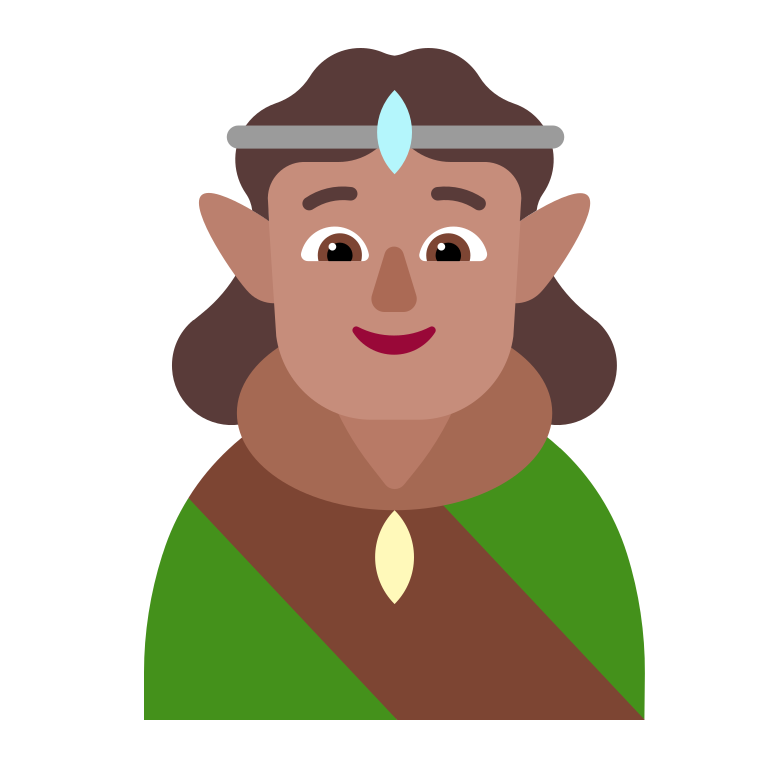
person elf flat